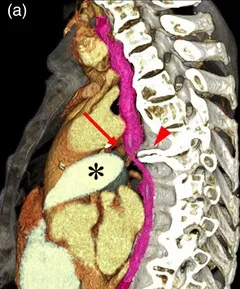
Computed tomography (CT) image on admission (a) Volume-rendered, reconstructed sagittal section of the contrast-enhanced CT image: The esophagus (red arrow) is constricted due to extrinsic compression from an osteophyte (red arrowhead) on the sixth thoracic vertebra, and the anterior esophageal surface is restricted by the left pulmonary artery.
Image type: radiology (ct)